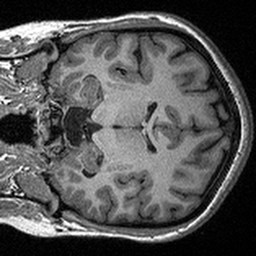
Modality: T1w
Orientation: coronal
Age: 25
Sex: female
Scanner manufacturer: siemens
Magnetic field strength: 3 T
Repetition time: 2.3 s
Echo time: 0.00298 s